Question: I'm customising the UITabBar in my app. I have 3 tabs so when one is selected it has a background that spans 1/3 of the width of the screen. The only problem is, the screen is 320pt, so divide by 3 and we have a non-integer, thus leaving this horrible gap on the end. I set the background images of the selected state to 106pts and then tried it at 107pts, but that didn't help at all. Here is a picture of the TabBar demonstrating the nasty gap at the end.

It's quite hard to see, but it is there. Does anyone have advice as to how I can get rid of it. This is a subclassed UITabBar so obviously I can make modifications, but I would prefer to keep the fix as simple as possible.
Regards,Mike
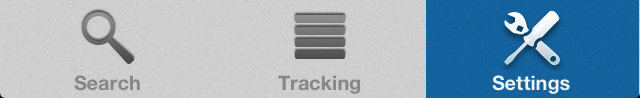
Answer: Think I've got a little fix, but it's not particularly elegant. I increased the UITabBar width to 321pts so an extra point is being drawn off screen, causing a tab (not sure which one) to expand in size, thus filling the gap.